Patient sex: M
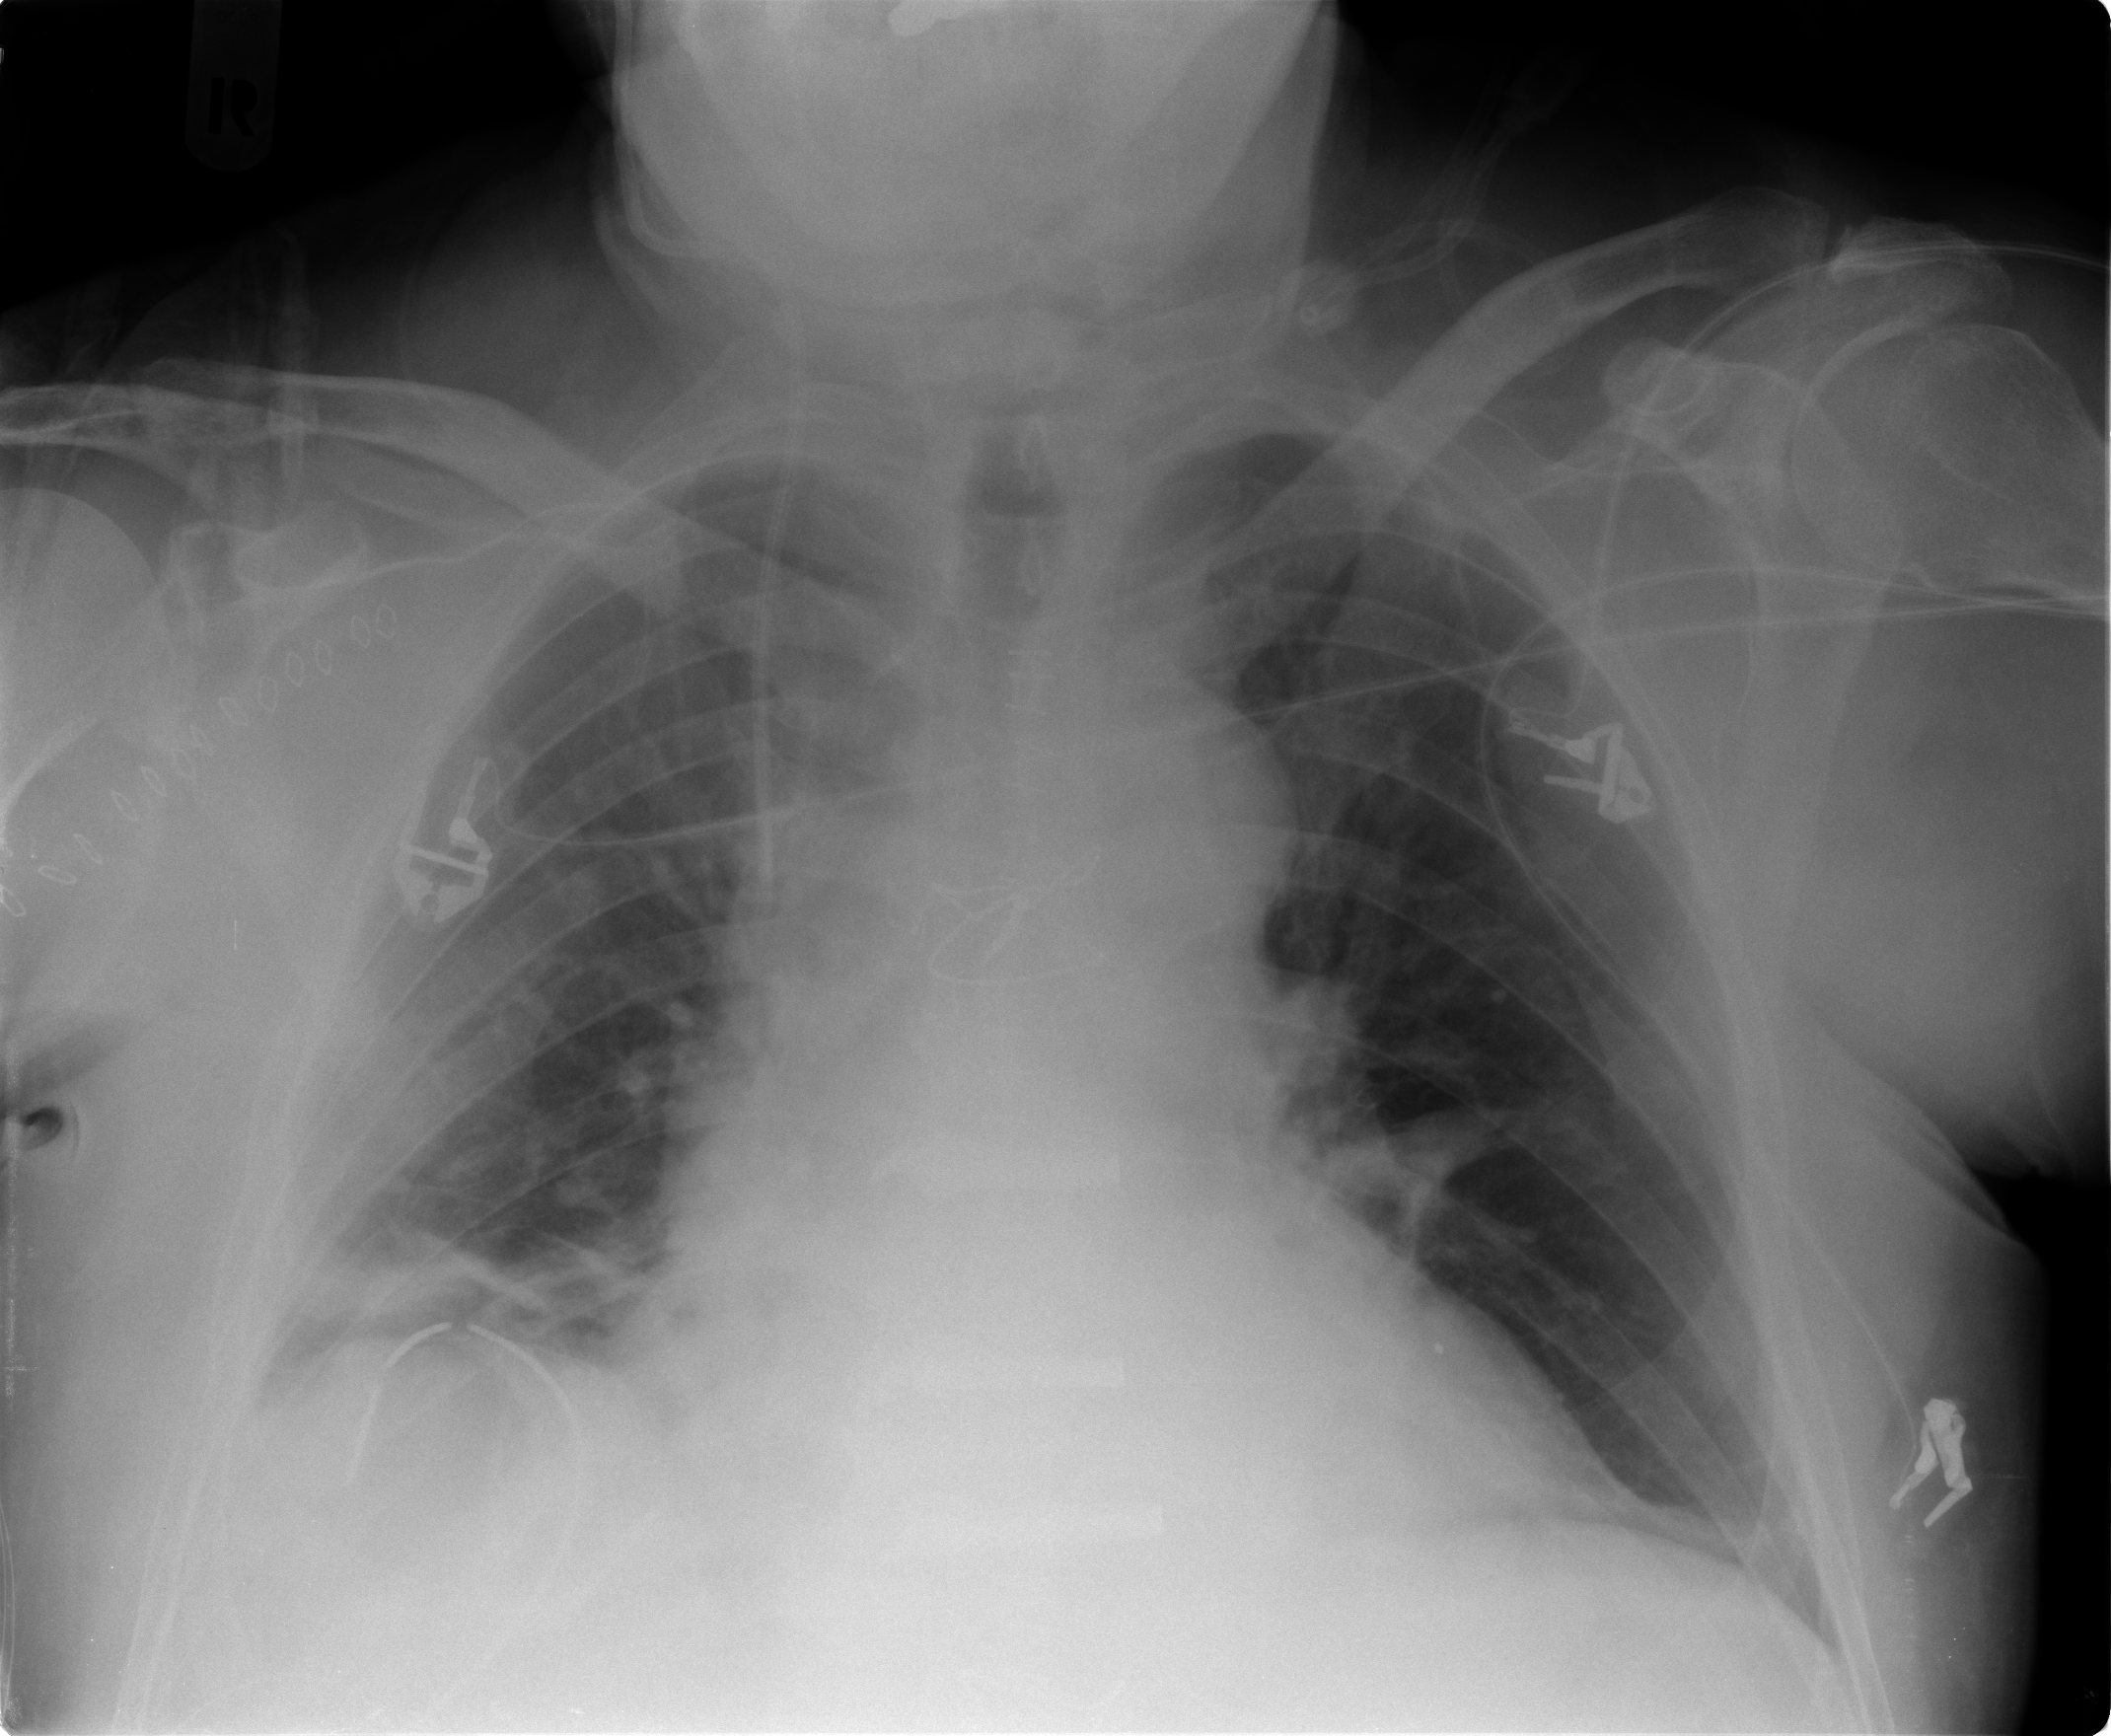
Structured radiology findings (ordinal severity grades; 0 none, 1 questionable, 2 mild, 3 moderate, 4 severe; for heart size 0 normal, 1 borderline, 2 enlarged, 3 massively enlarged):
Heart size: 2
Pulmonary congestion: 2
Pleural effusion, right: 2
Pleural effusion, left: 0
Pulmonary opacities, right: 0
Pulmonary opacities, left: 0
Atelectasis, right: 2
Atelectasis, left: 2